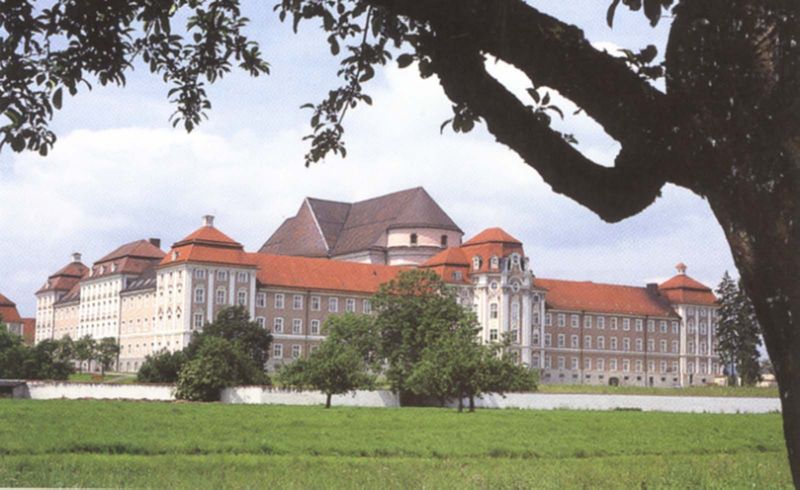
Titel: Kloster Wiblingen
Künstler: Christian Wiedemann
Standort: Ulm, Kloster Wiblingen (EU - D - BW)
Schlagwörter: baum, blau, blätter, himmel, weiß, wolken, bäume, grün, landschaft, fenster, orange, säulen, anlage, dach, gebäude, haus, park, rot, schloss, wiese, architektur, lang, natur, kirche, blatt, renaissance, garten, fassade, schule, mauer, hof, pilaster, foto, fotografie, kloster, palast, dom, gross, risalit, graben, grundstück, abtei, gothik, geschoss, mittelrisalit, eckrisalit, gartenanlage, komplex, prachtbauten, grafkloster